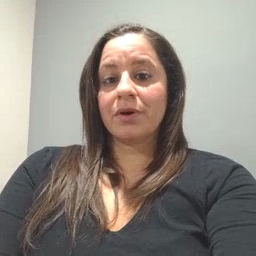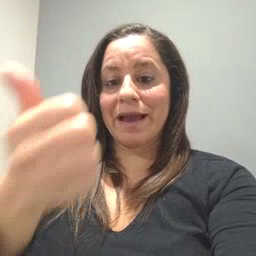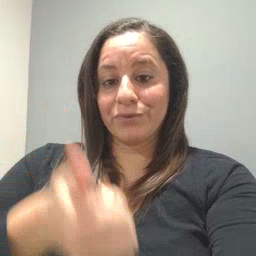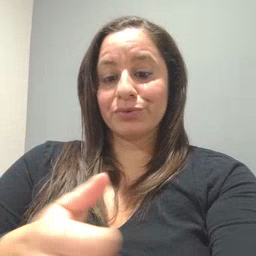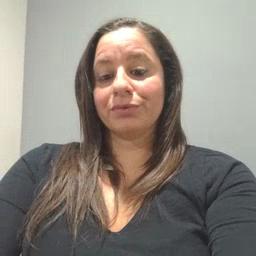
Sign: every